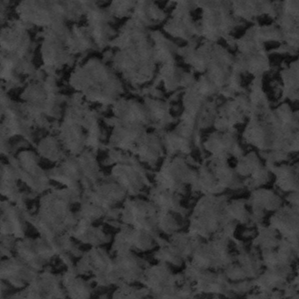
Label: frost